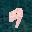
Label: 9